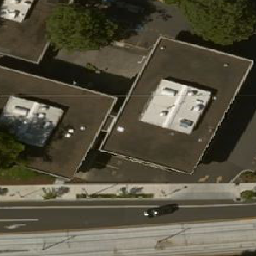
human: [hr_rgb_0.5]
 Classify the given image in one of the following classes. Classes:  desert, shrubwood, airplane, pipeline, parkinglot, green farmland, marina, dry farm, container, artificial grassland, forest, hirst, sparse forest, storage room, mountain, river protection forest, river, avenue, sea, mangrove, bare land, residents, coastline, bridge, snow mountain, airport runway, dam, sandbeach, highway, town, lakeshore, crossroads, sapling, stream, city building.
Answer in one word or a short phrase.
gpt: city building